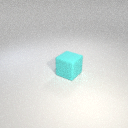
large cyan rubber cube